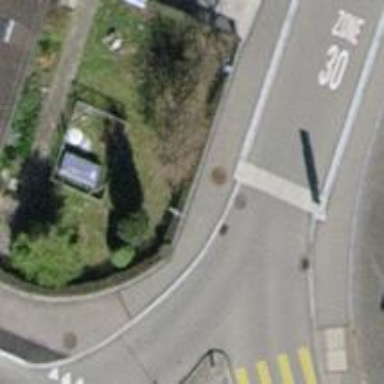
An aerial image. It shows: Sidewalk along the footway.